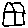
Label: house